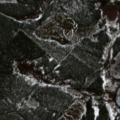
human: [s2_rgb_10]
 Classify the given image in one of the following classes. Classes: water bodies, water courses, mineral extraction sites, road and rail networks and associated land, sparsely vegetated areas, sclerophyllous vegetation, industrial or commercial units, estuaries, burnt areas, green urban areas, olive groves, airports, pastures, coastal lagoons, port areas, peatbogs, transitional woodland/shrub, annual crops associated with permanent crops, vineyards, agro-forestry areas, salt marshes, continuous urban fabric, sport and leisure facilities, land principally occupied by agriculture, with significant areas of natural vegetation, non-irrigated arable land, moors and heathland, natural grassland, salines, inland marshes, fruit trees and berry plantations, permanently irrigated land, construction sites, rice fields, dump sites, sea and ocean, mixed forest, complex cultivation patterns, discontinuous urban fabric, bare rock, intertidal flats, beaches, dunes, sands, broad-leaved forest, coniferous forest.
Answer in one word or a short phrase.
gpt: coniferous forest, mixed forest, transitional woodland/shrub